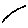
Label: line